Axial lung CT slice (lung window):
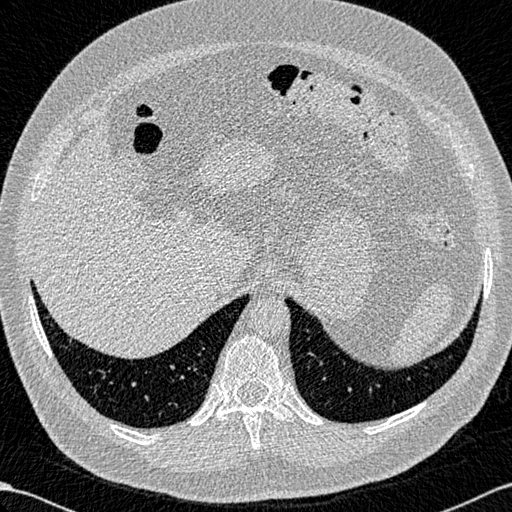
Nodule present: no